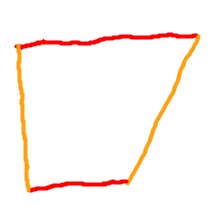
Shape: trapezoid